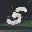
Label: 5